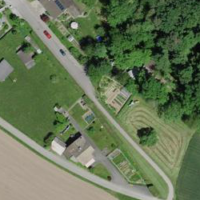
EUNIS habitat code: 24
Species observed at this site:
Symphoricarpos albus